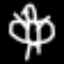
Label: angel